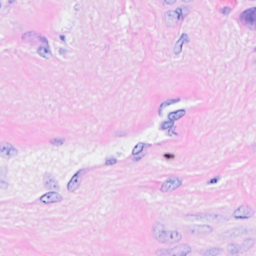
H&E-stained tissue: Breast